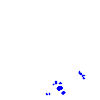
Particle: pion